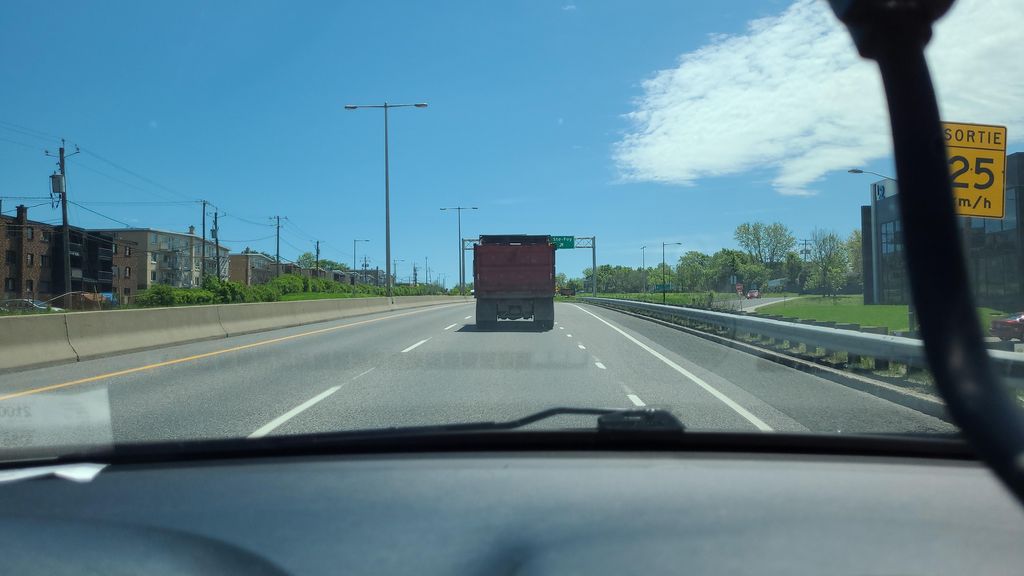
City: quebec_city